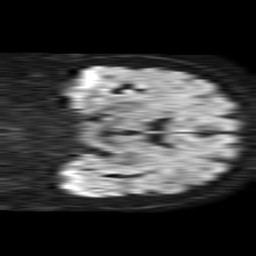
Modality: TRACE
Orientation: coronal
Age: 79
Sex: male
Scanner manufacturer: philips
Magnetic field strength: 1.5 T
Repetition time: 4.6 s
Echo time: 0.08517 s